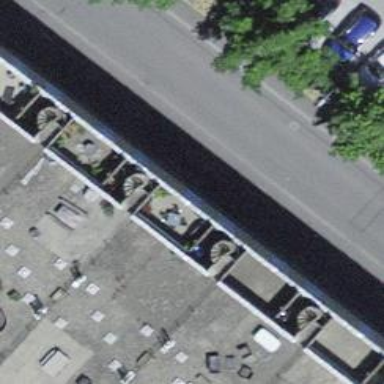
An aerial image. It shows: Bicycle parking area with wall loops for securing bikes.